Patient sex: M
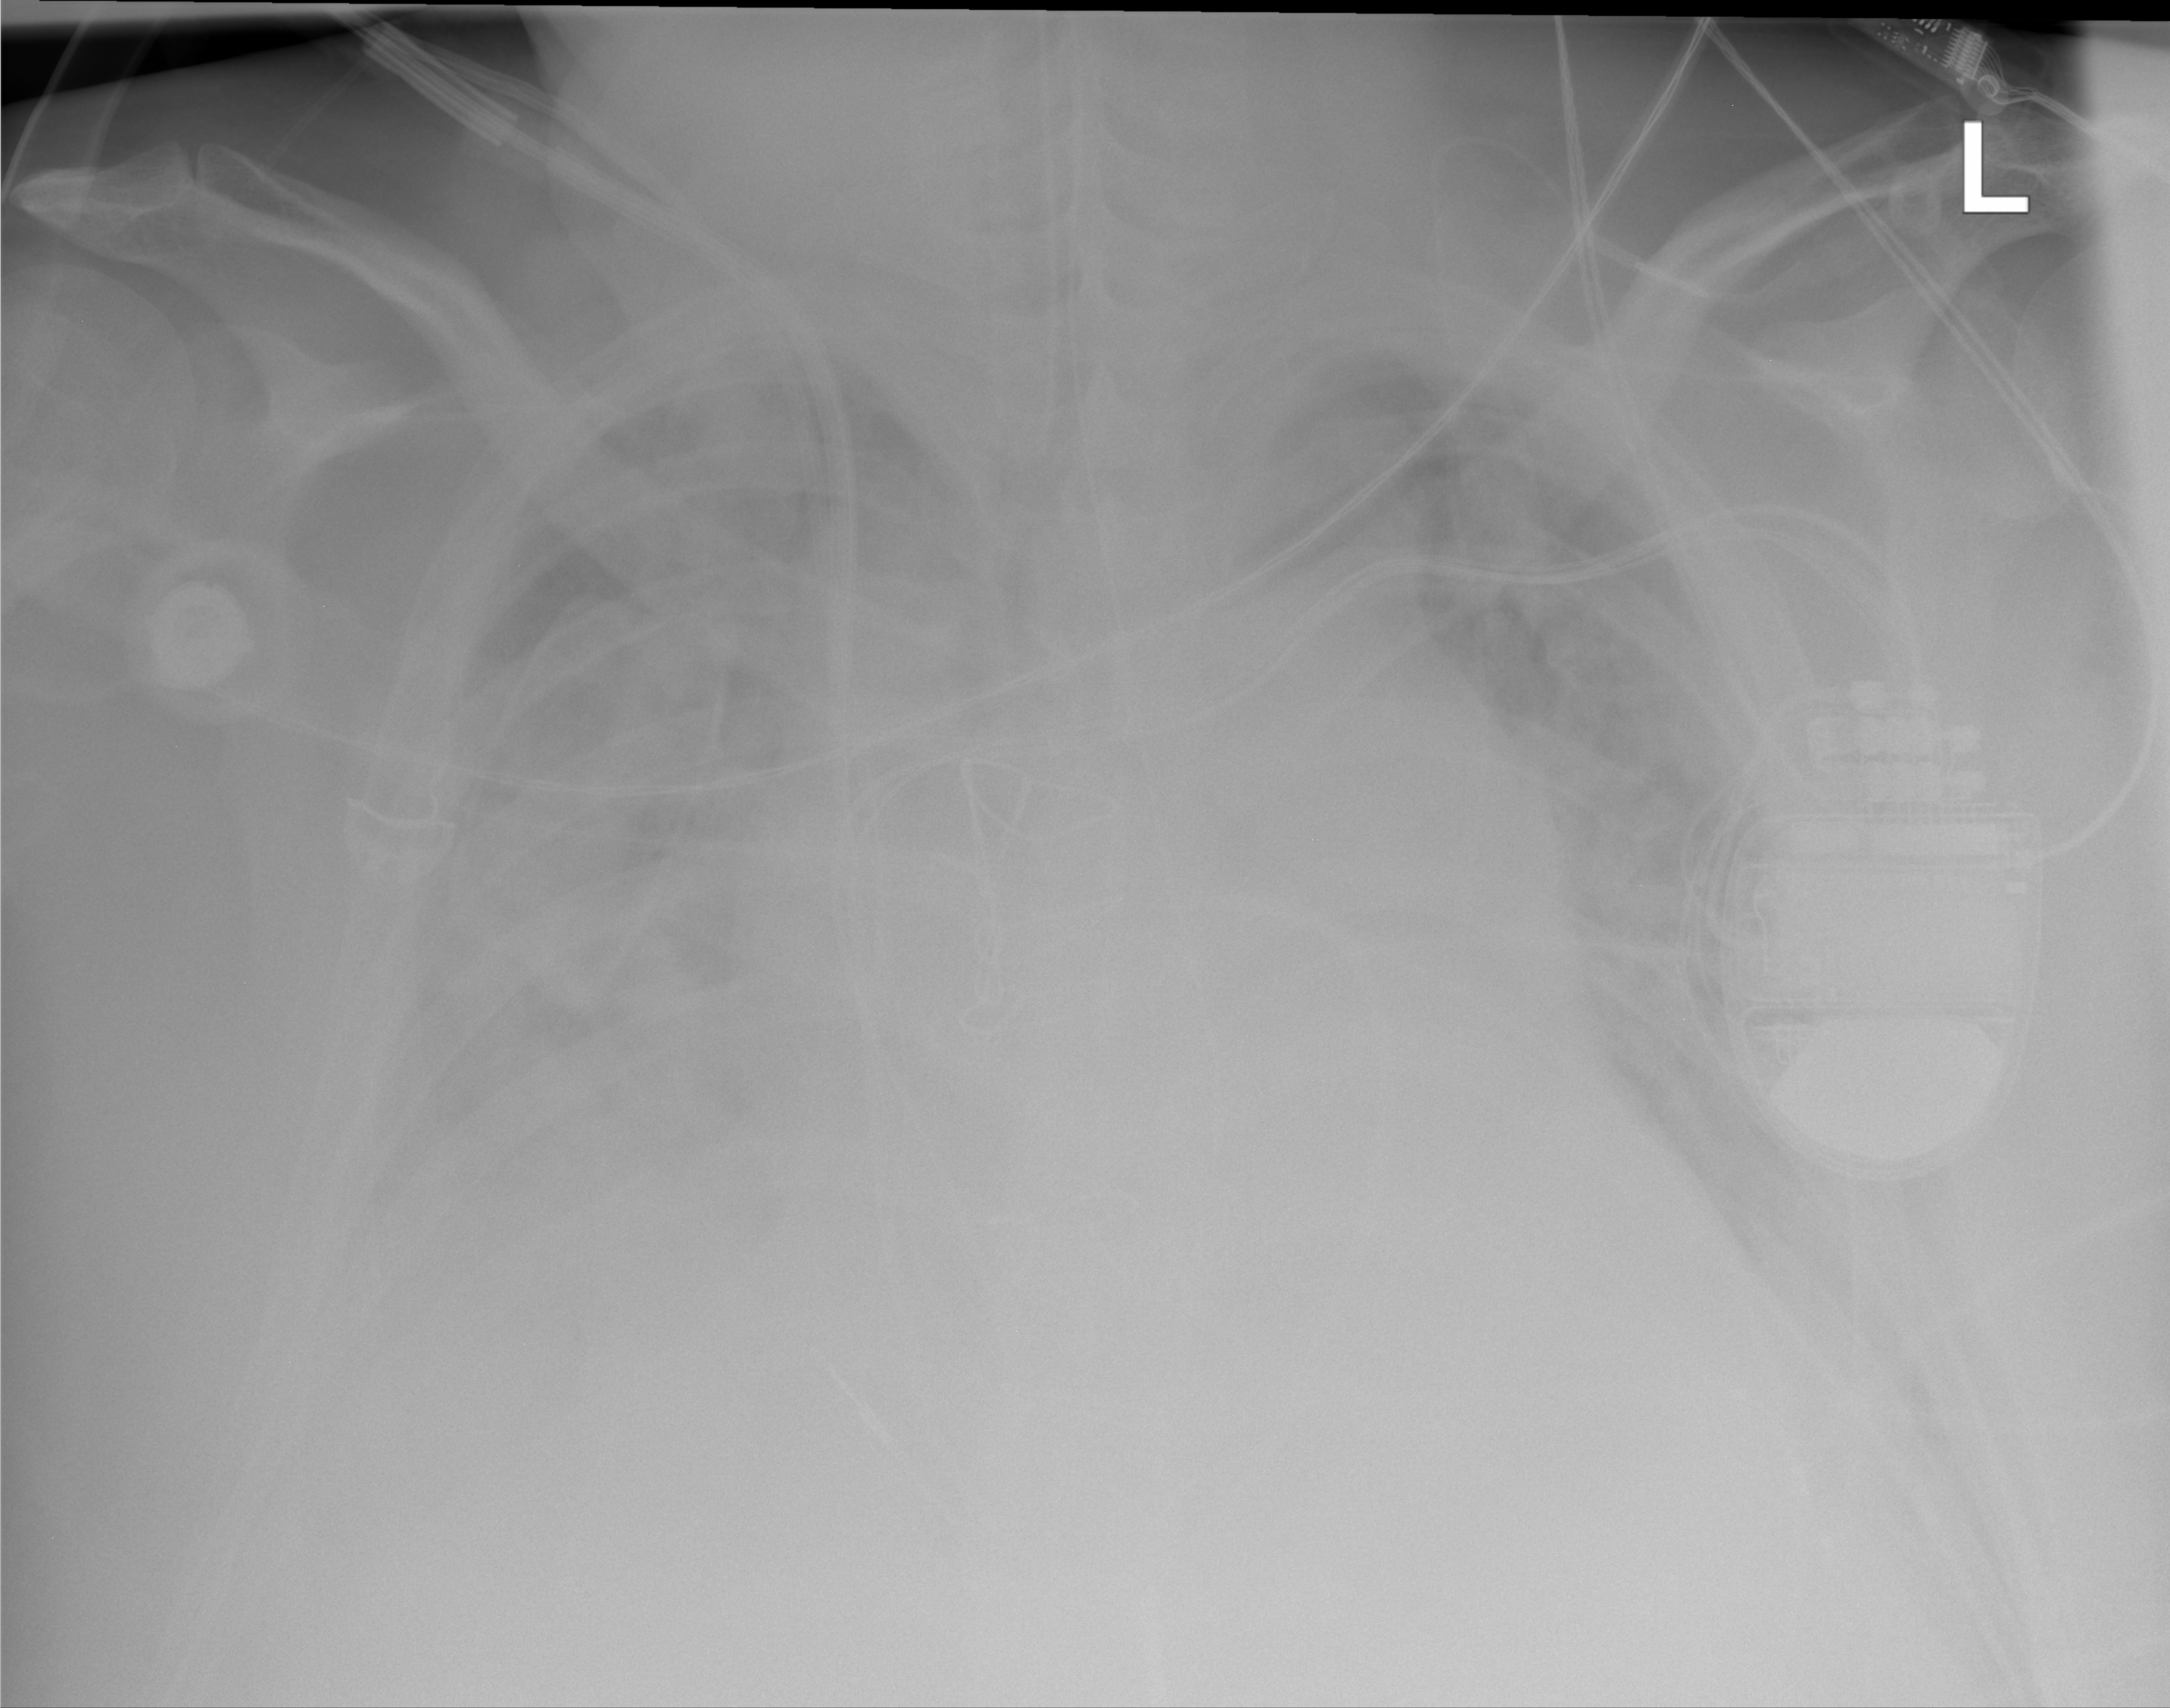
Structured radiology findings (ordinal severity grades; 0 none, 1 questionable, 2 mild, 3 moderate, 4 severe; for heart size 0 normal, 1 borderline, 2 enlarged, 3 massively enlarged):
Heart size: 2
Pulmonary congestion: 3
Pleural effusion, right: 3
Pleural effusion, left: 3
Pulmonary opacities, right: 2
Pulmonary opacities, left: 2
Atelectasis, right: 3
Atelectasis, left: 2